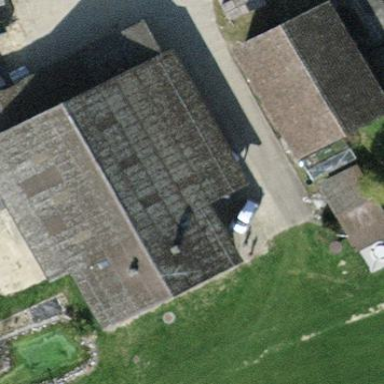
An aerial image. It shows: Farmyard area.